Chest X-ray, PA view. Patient: 54 years old, sex F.
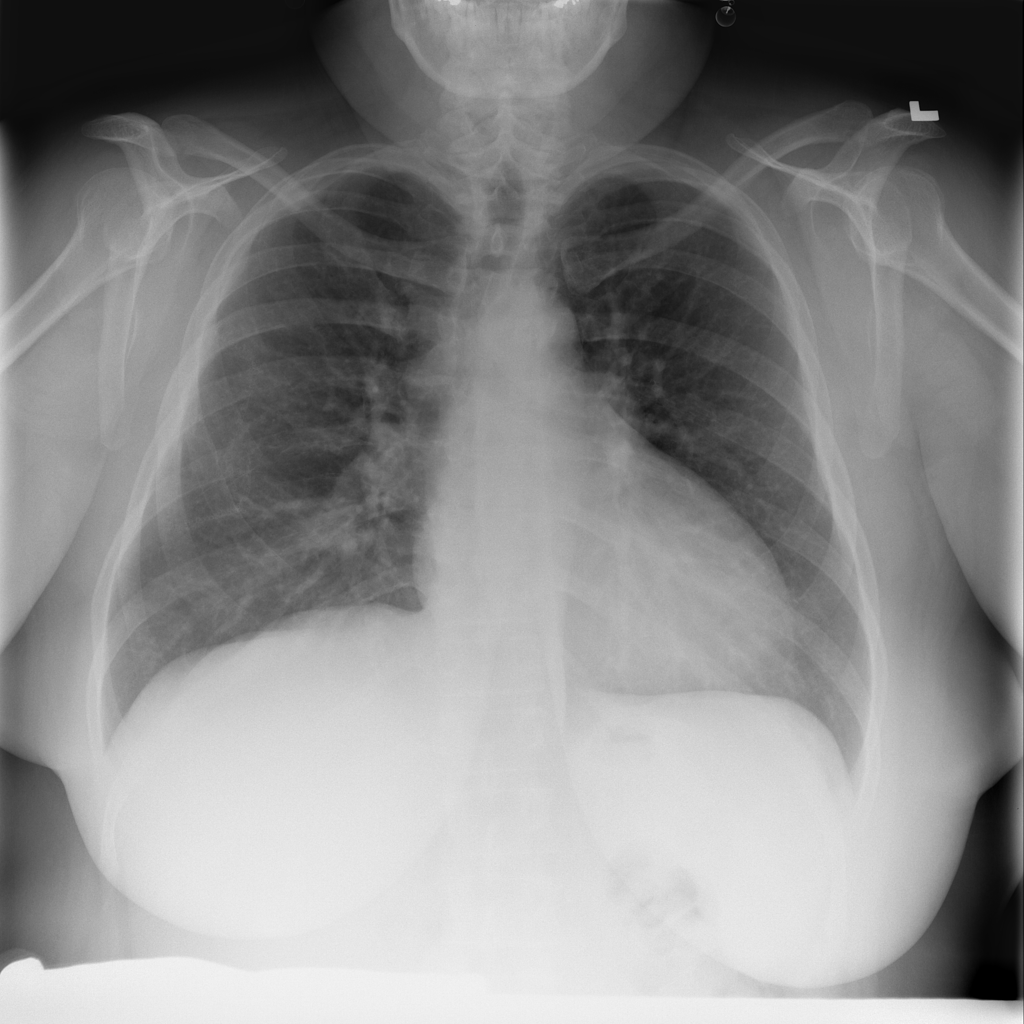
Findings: No Finding